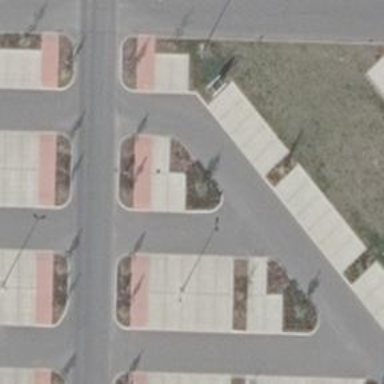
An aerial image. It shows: Sidewalk.